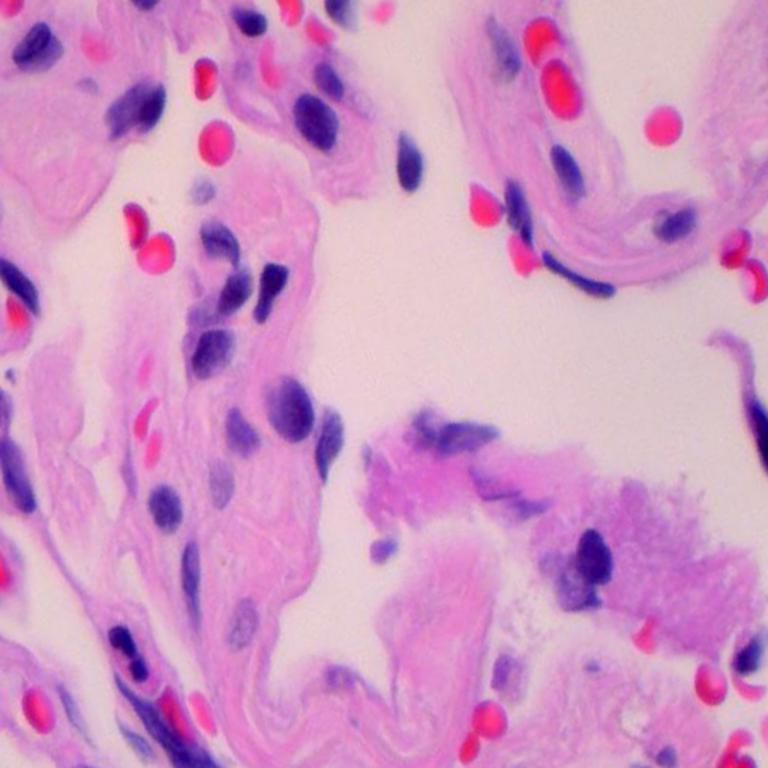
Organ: lung
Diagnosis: benign